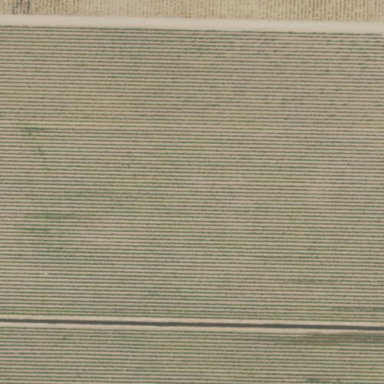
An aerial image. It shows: Vineyard.